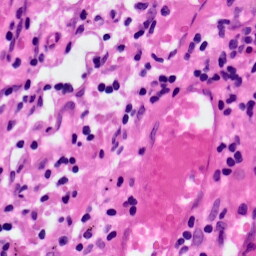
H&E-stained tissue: Lung